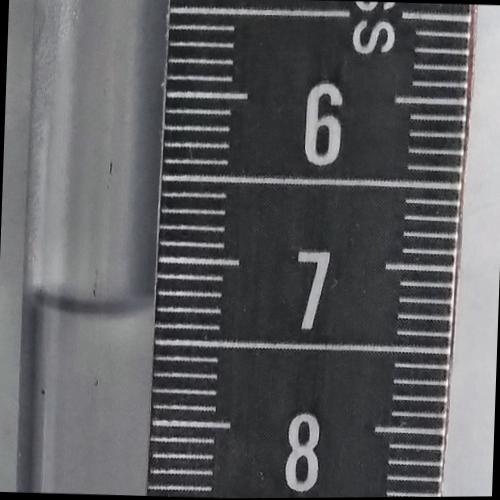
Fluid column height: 7.3 cm